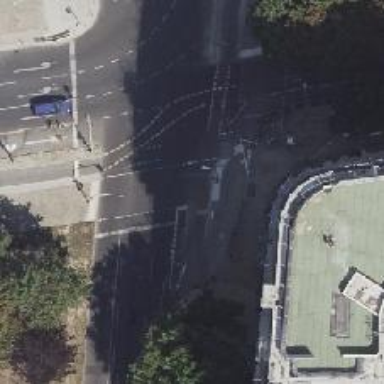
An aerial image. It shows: Crossing on the footway with traffic signals.